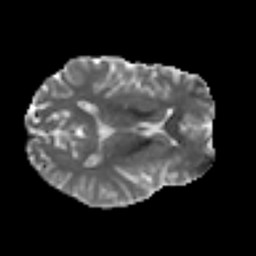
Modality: MD
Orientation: axial
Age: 37
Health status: ill
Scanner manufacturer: philips
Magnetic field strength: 3 T
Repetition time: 9 s
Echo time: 0.127 s